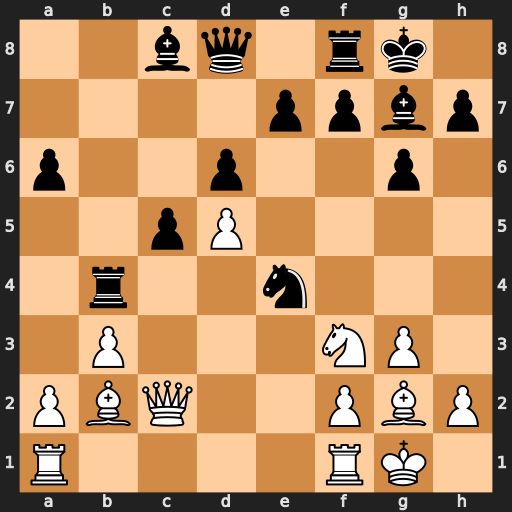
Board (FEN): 2bq1rk1/4ppbp/p2p2p1/2pP4/1r2n3/1P3NP1/PBQ2PBP/R4RK1
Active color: w
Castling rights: -
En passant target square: -
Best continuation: Bxg7 Kxg7 a3 Rb8 Qxe4